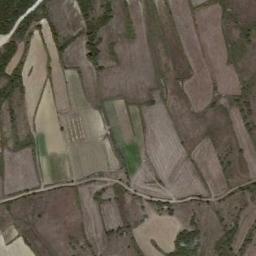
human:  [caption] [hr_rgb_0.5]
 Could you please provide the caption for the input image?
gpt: There are bare and green terrace .

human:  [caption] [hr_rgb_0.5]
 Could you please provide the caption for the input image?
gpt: The green plants are on the terrace .

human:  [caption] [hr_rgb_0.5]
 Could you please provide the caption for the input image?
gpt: There is a terrace filled with water .

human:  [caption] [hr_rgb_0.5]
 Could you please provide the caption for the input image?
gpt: A large layer of brown and green mixed terraces with several winding narrow paths .

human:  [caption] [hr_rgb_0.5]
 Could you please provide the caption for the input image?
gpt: There are many brown terraces of different sizes .